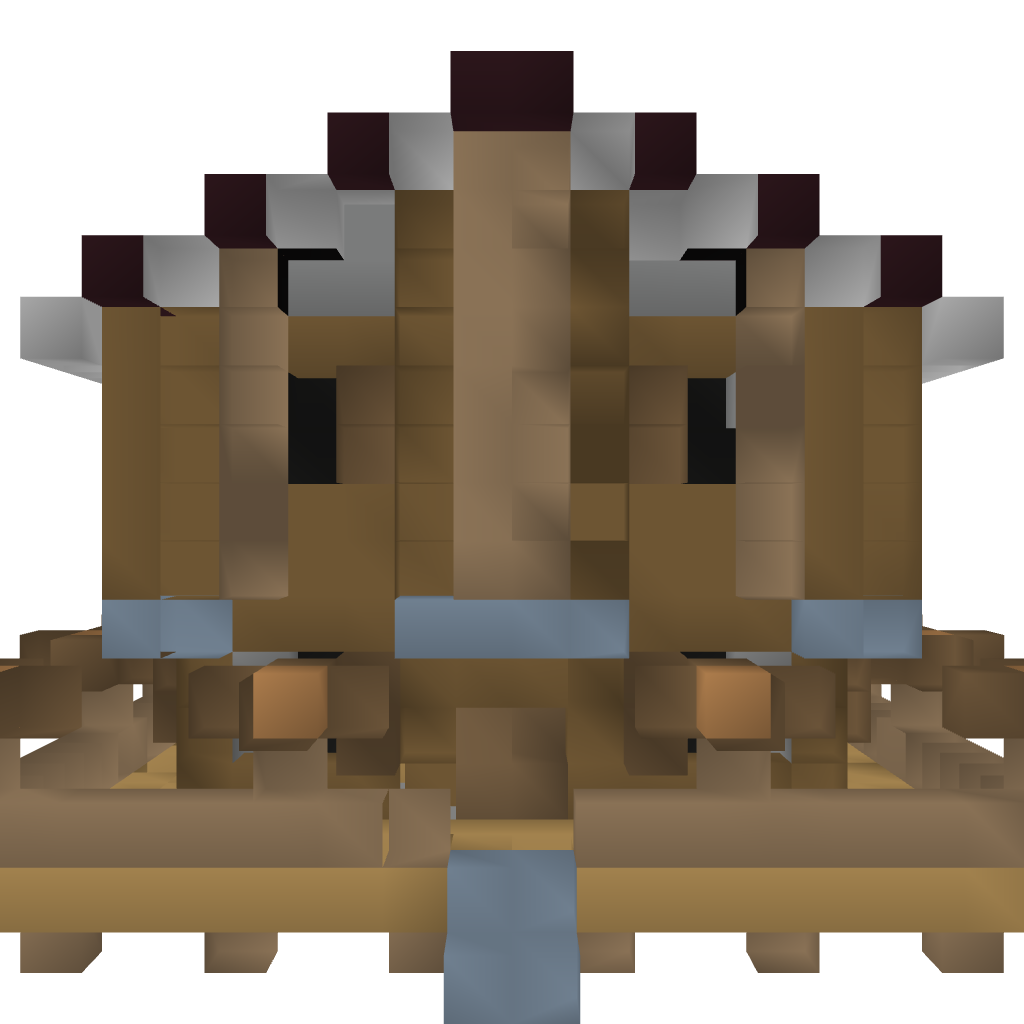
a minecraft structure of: Remedy's Shop